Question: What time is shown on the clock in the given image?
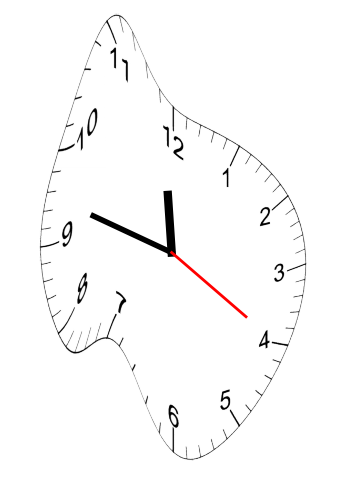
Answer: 11:47:20